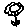
Label: flower